Question: From questions like <URL>, I know how to have a 'UIViewImage' push to a new 'UIViewController' programatically.
But how can I do this in completely in ? I like and would like to not have multiple 'xib' files everywhere.
I've already enable User Interaction through , but I still can't create a transition...

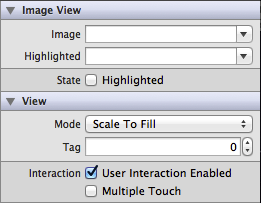
Answer: 1. Drag UIViewController object onto your Storyboard canvas
2. Select that ViewController and in the top menu bar, click Editor > Embed in > Navigation Controller.
3. Drag another UIViewController onto the Storyboard
4. Control drag from the first UIViewController to the new UIViewController and select push from the resulting options.
5. Click on the Segue that is created and go to the Attributes inspector and enter an Identifier for the Segue.
6. In the ViewController code where you're handling the UIImageView tap, call [self performSegueWithIdentifier:@"YourSegueIdentifier" sender:self];